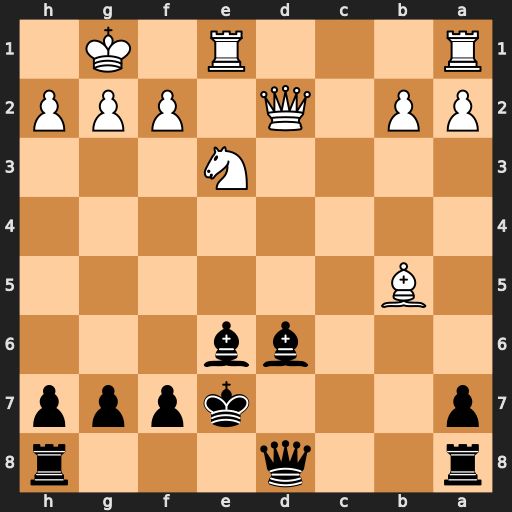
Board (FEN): r2q3r/p3kppp/3bb3/1B6/8/4N3/PP1Q1PPP/R3R1K1
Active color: b
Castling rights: -
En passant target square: -
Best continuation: Bxh2+ Kxh2 Qxd2